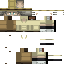
A male human skin with medium skin, wearing brown long hair dressed in a blue hoodie and brown pants, featuring a closed mouth.